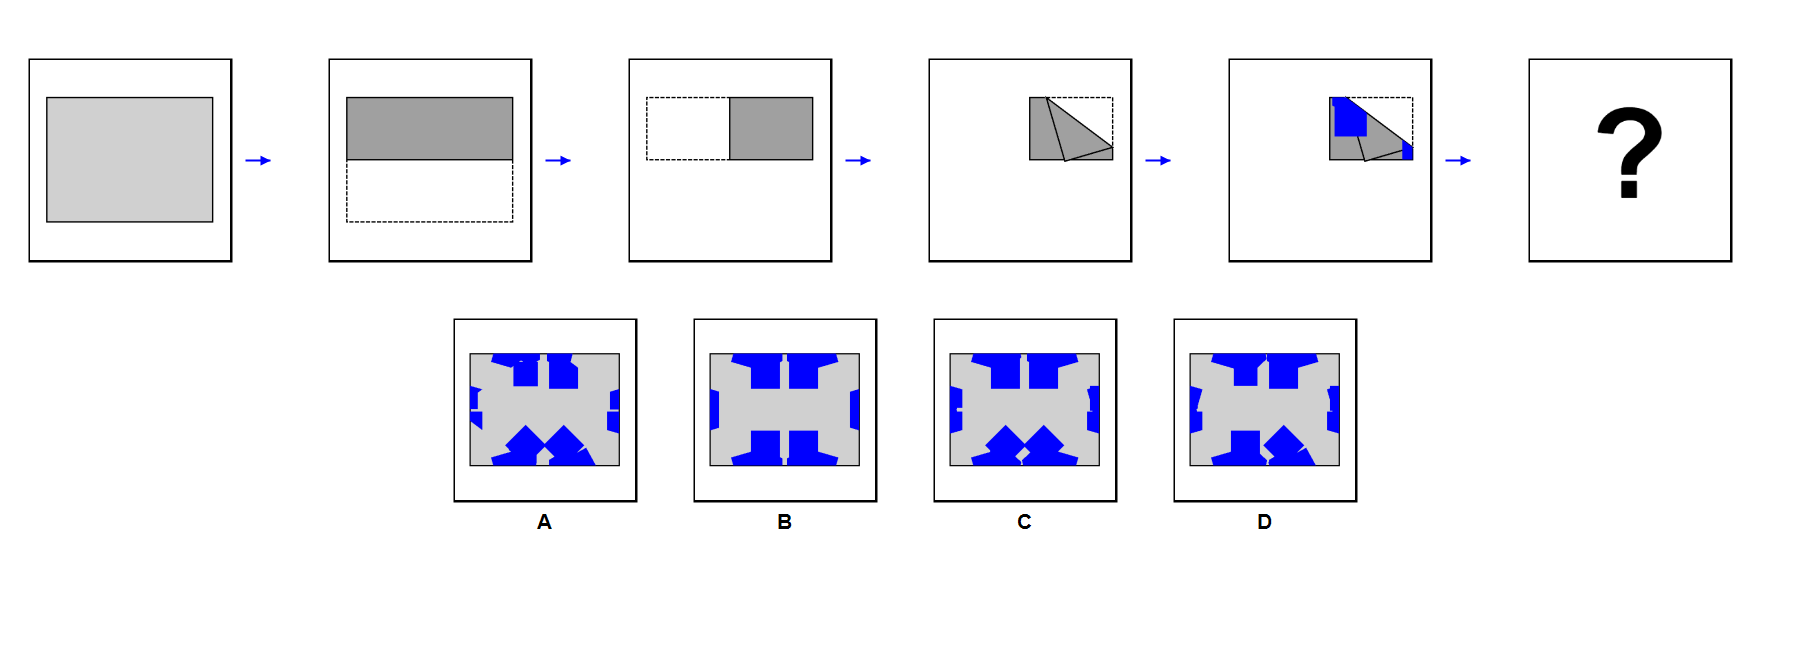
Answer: B